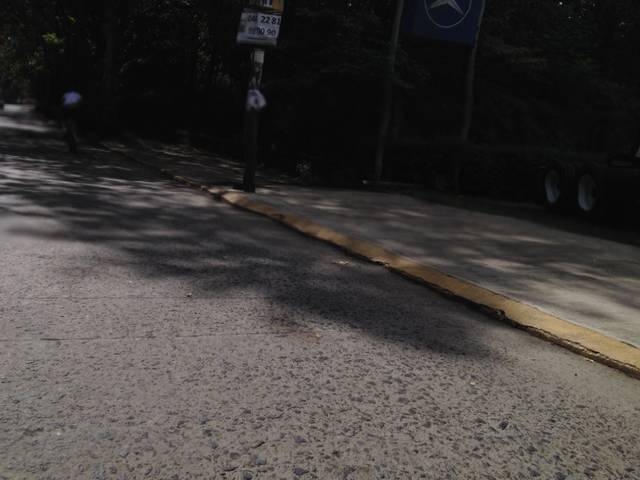
Region: Mexico
Coordinates: 19.558, -96.929